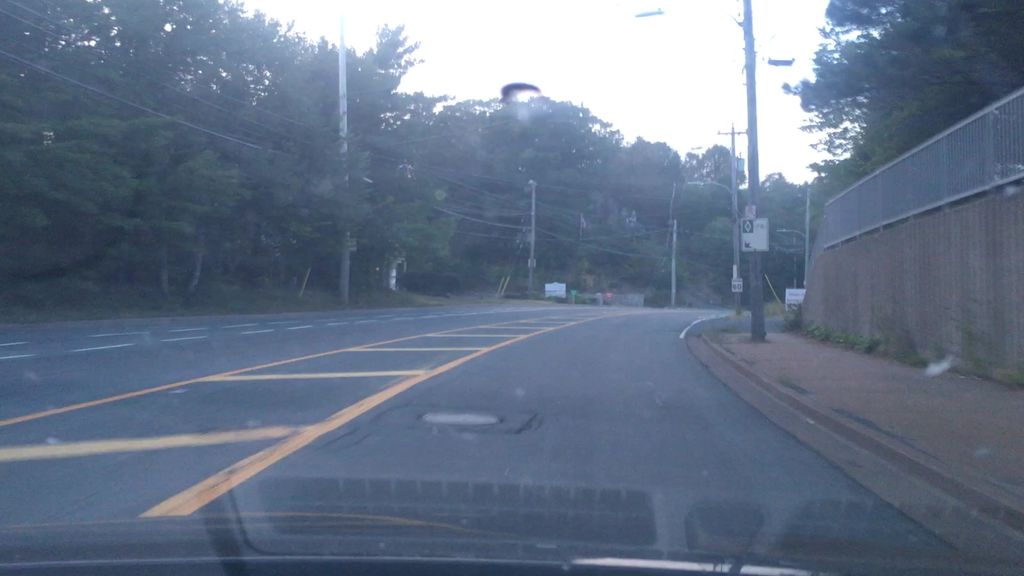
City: halifax